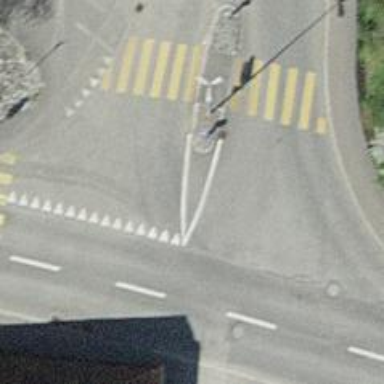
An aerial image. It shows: Road with "give way" sign.